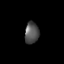
Tissue: lung
Cell type: Fibroblasts
Senescence score: 0.542
Nuclear area (px): 299
Mean DAPI intensity: 83.258